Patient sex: M
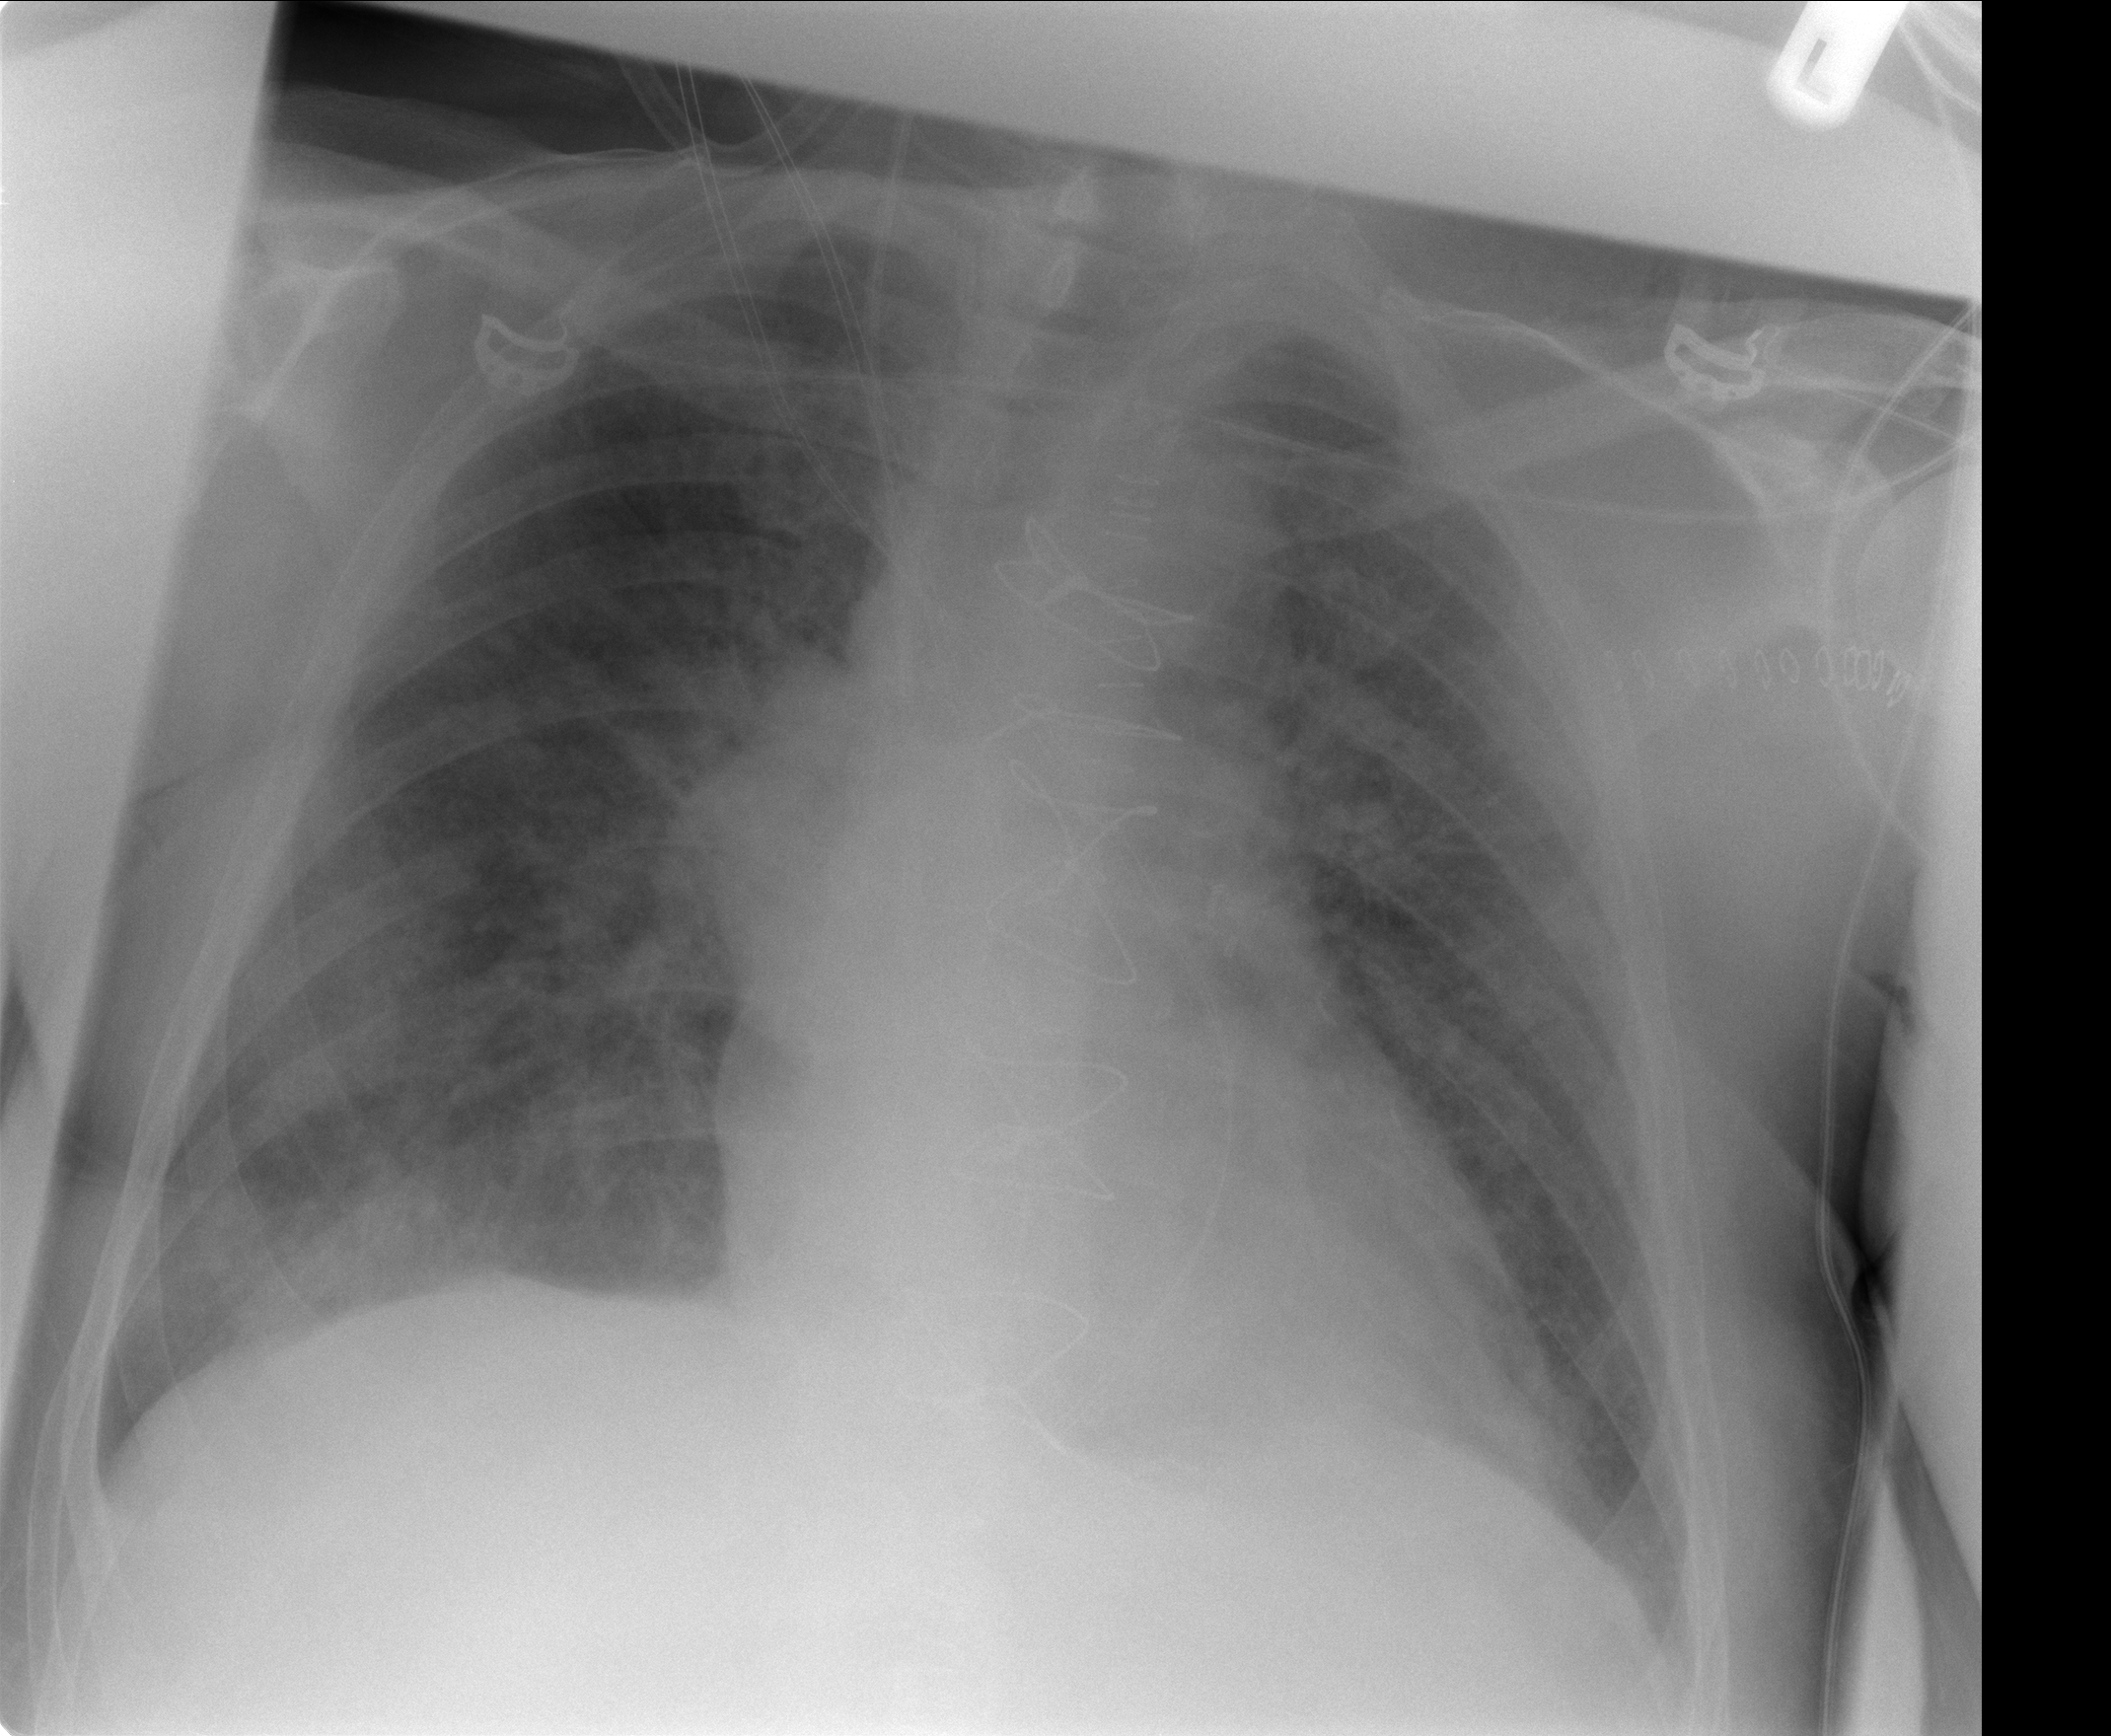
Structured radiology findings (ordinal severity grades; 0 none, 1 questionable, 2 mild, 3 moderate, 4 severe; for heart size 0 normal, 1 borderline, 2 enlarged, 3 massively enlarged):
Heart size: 0
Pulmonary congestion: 1
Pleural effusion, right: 1
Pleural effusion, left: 1
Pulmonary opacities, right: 2
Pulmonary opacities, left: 3
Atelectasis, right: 3
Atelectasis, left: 3